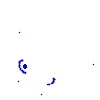
Particle: pion